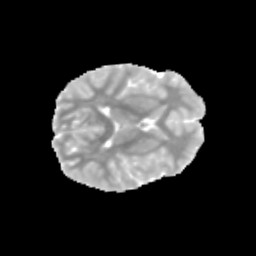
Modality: MD
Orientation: axial
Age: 12
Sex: male
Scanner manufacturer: siemens
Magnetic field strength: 3 T
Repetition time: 3.8 s
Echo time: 0.07 s